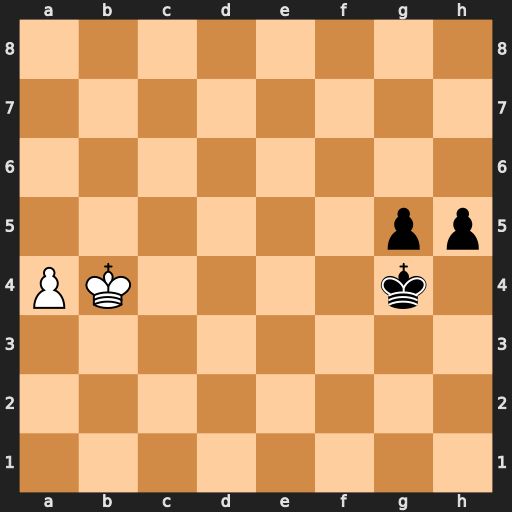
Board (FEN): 8/8/8/6pp/PK4k1/8/8/8
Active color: w
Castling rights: -
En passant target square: -
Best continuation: a5 Kh4 a6 g4 a7 g3 a8=Q